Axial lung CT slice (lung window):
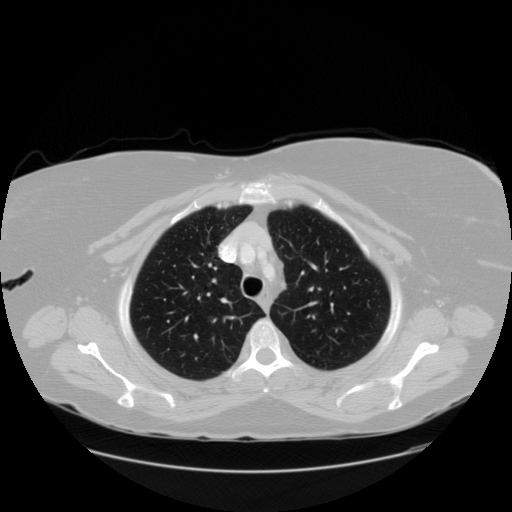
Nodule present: no